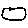
Label: circle